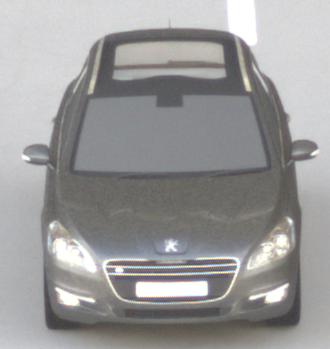
Make: Peugeot
Model: 508 SW 120 VTi
Detailed model: 508 (I) SW
Model produced from: 2011/03
Model produced until: 2014/05
Doors: 5
Color: gray
Road condition: dry road
Daytime: morning or afternoon
Contrast: medium contrast